Interaction volume radius: 10 \u00c5
Interaction volume height: 10 \u00c5
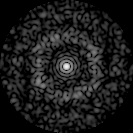
Disorder parameter: 0.825